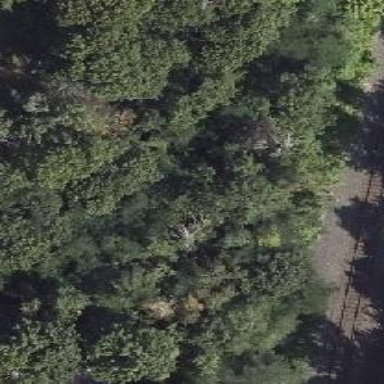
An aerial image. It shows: Abandoned railway.